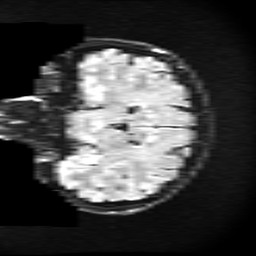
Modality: FLAIR
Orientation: coronal
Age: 22
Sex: female
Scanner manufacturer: ge
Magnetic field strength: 3 T
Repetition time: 11 s
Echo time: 0.1497 s